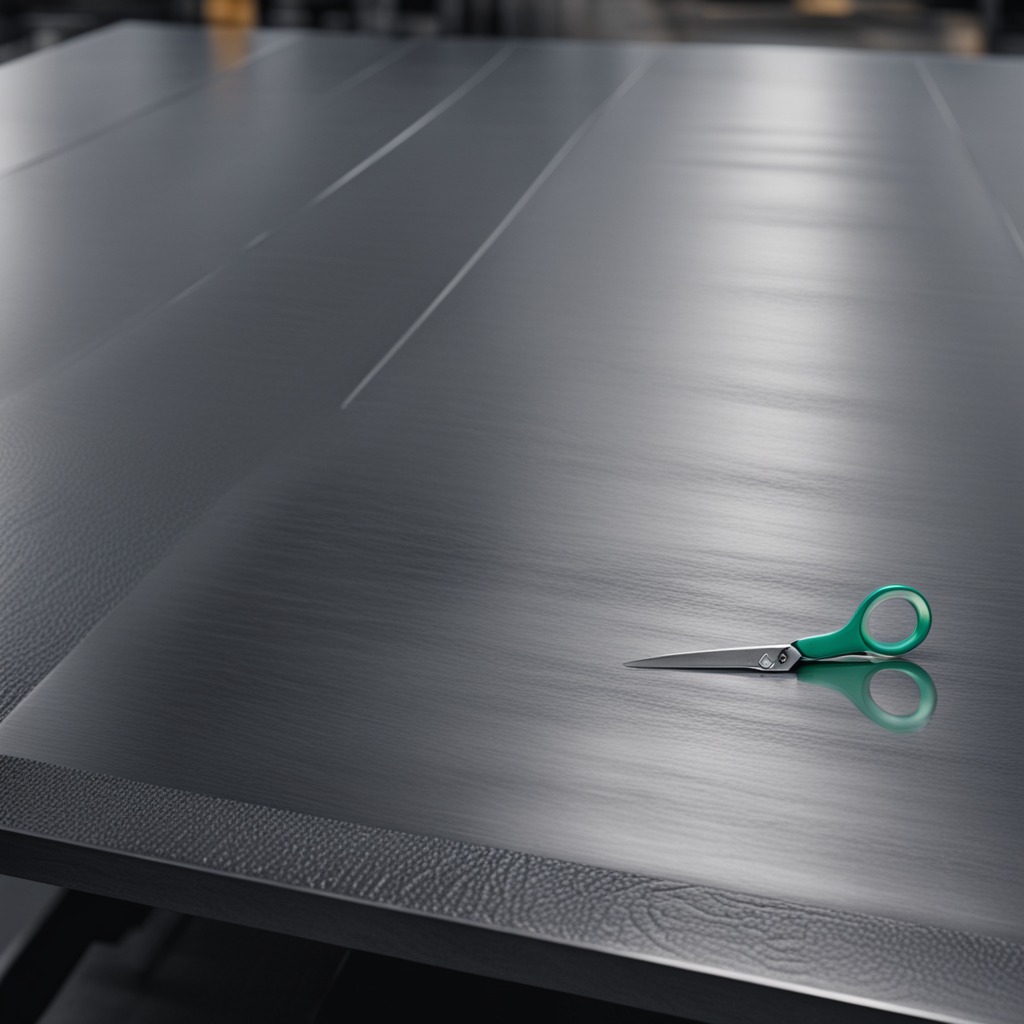
A scissor is lying on the cold steel table in a mining workshop.